Aerial crown-view tile of a tropical tree (Barro Colorado Island, Panama), acquired 20250915:
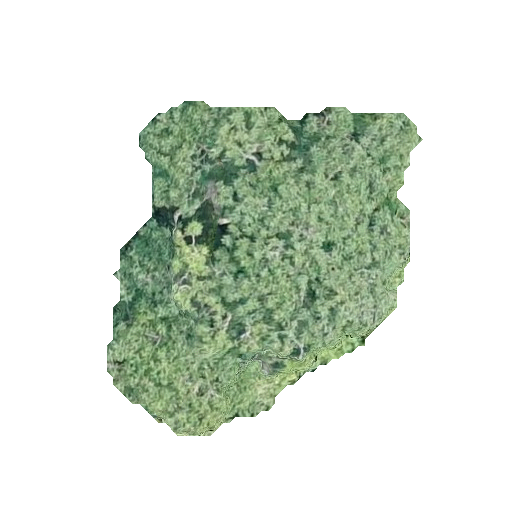
Species: Astronium graveolens
GBIF accepted scientific name: Astronium graveolens
Crown area: 109.726 m²